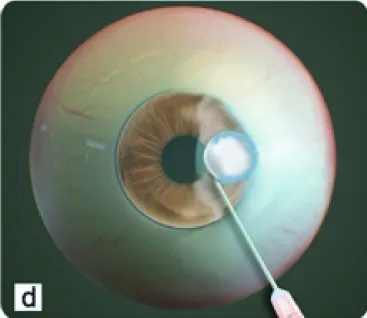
Application of minimum quantity of cyanoacrylate tissue adhesive at the margin of perforation on the sclera patch.
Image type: endoscopy (airway_endoscopy)